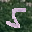
Label: 5